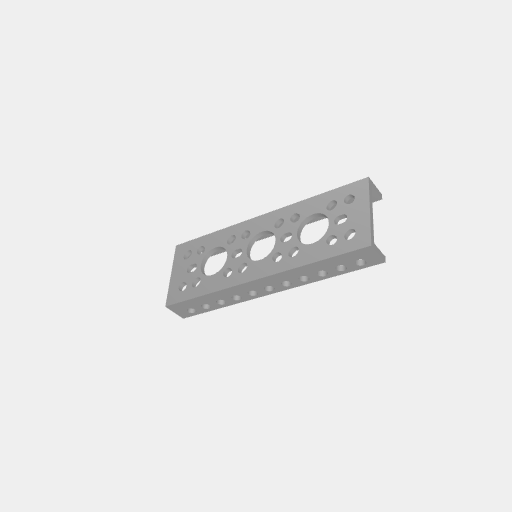
Part: MiniLowSideUChannel3H